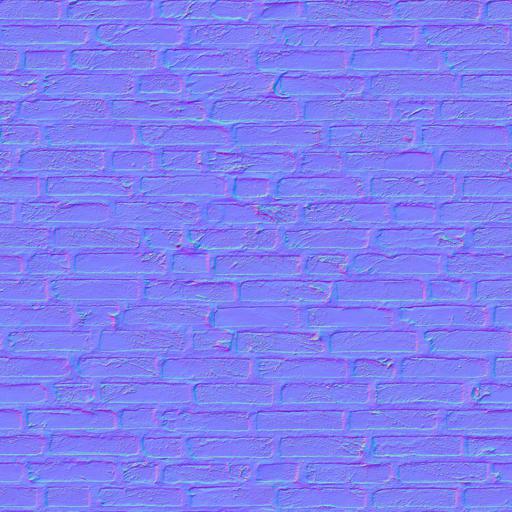
bricks